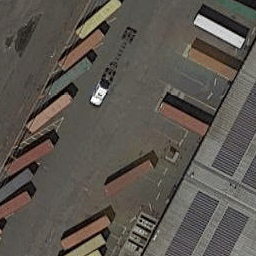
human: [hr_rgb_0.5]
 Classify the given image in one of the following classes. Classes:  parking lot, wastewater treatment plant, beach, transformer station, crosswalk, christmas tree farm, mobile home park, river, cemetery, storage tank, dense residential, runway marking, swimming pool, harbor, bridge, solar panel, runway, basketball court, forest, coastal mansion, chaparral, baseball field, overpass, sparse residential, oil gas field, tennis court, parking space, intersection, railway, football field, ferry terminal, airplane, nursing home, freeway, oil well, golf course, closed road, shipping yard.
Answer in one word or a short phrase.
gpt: shipping yard